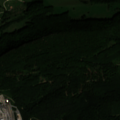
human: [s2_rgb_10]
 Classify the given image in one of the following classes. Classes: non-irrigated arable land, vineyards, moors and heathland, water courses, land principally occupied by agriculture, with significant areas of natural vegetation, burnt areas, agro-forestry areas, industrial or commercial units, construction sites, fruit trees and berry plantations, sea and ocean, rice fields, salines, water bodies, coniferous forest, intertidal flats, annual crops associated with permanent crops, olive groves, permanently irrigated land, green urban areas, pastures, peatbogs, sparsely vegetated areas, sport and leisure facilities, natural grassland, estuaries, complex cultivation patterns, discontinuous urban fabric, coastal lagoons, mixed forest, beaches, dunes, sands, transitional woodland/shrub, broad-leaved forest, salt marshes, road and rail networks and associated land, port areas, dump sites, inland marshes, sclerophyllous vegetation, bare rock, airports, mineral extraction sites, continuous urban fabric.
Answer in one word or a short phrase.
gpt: pastures, broad-leaved forest, mixed forest